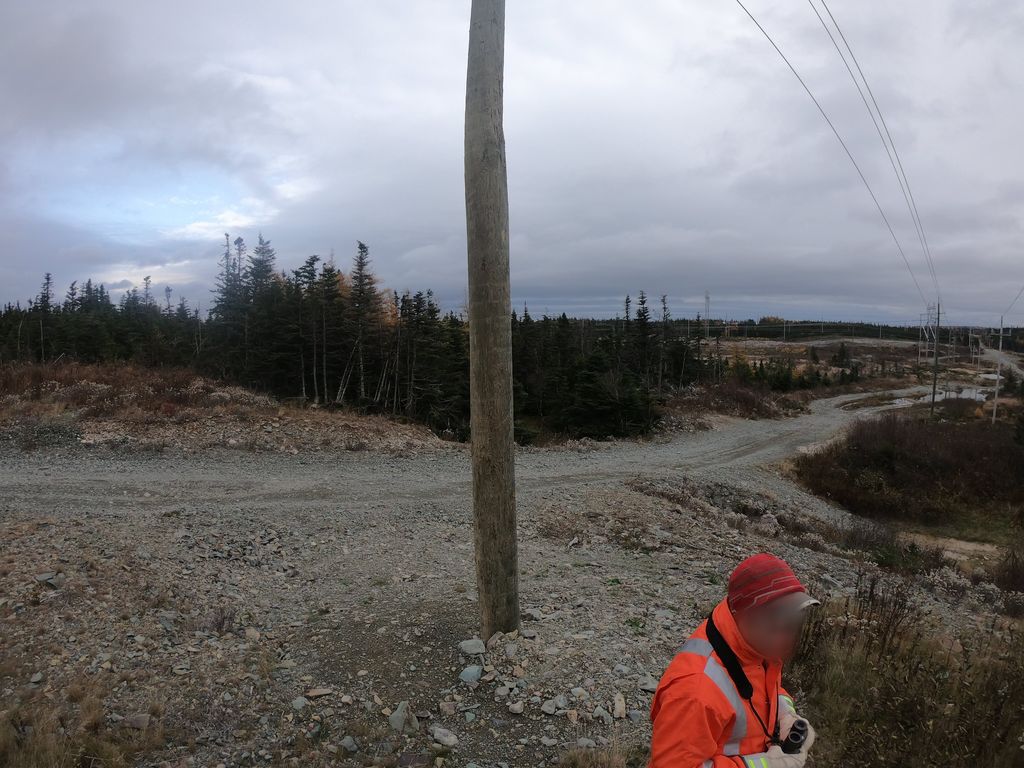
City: st_johns